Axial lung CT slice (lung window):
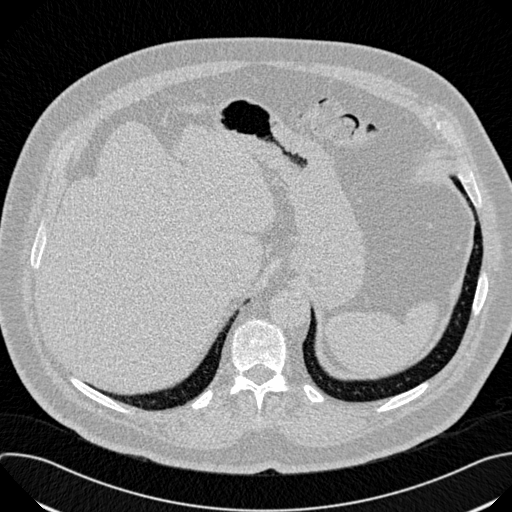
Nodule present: no